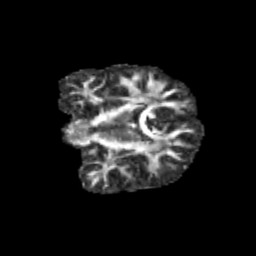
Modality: FA
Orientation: coronal
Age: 12
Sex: male
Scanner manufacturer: siemens
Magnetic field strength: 3 T
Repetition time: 3.8 s
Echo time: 0.07 s